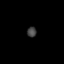
Tissue: lung
Cell type: Fibroblasts
Senescence score: 0.6261
Nuclear area (px): 94
Mean DAPI intensity: 65.223